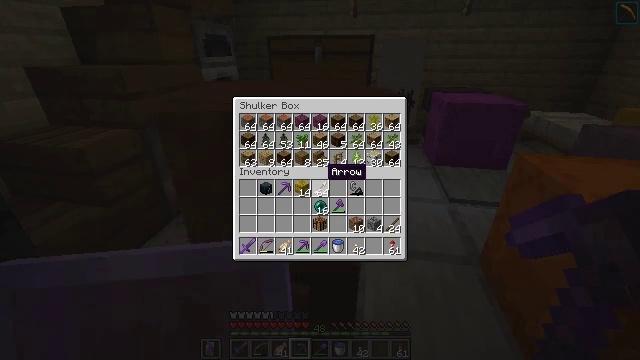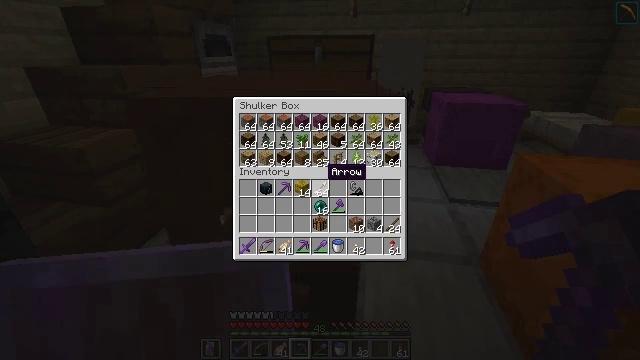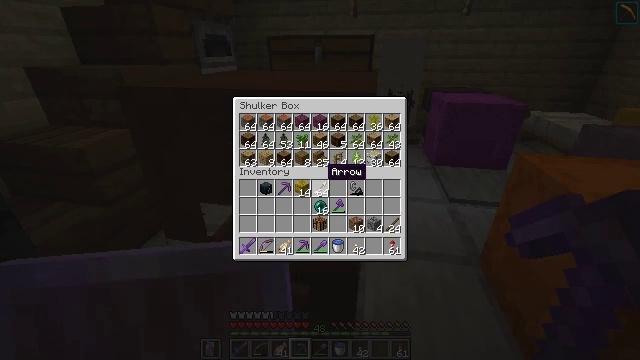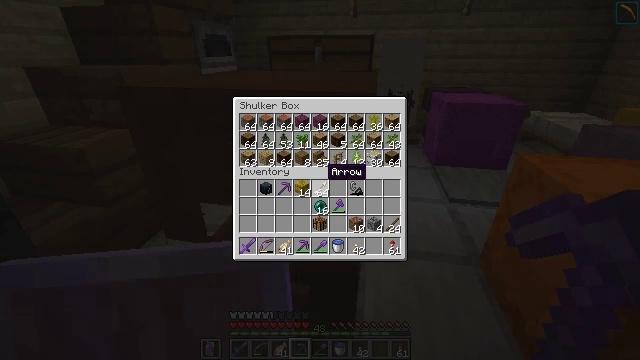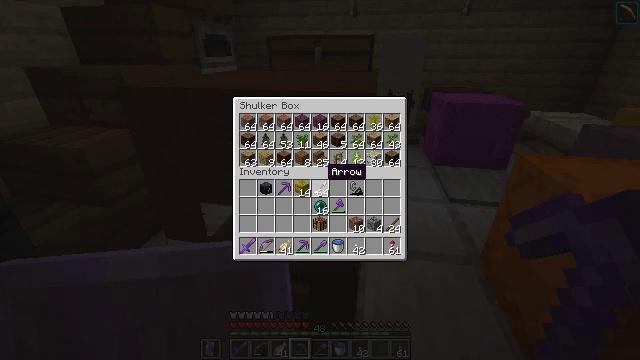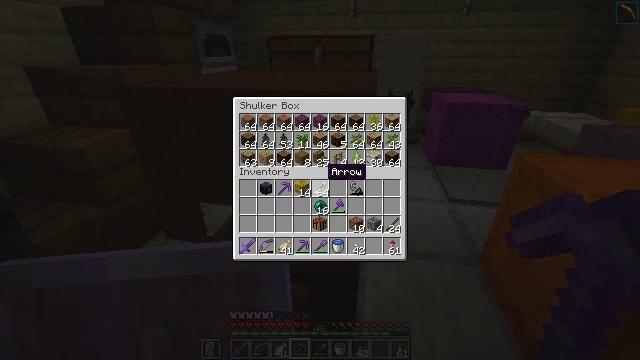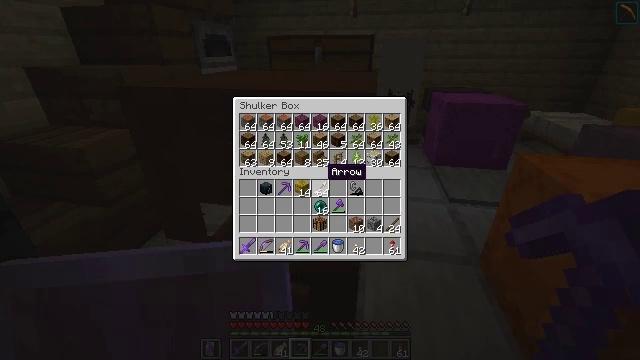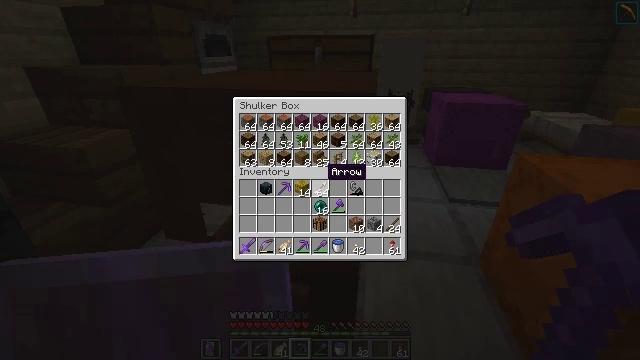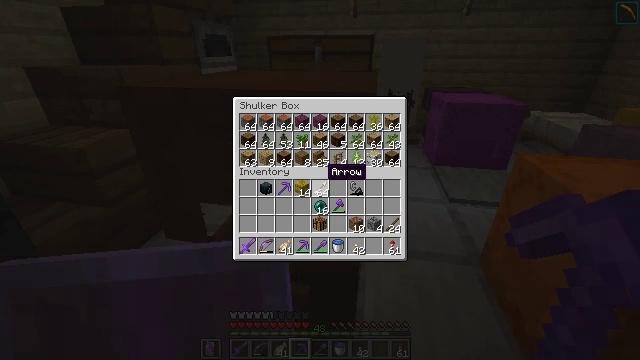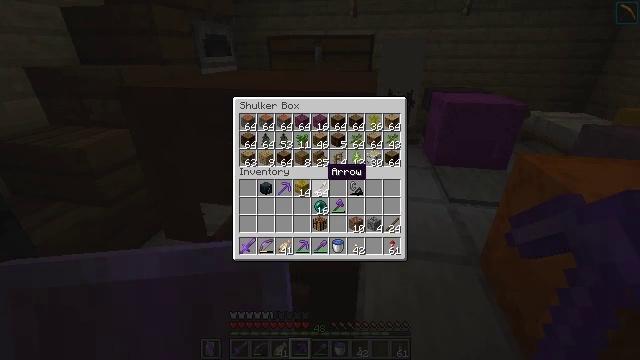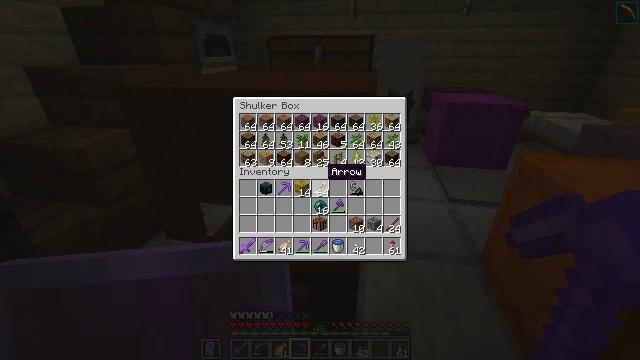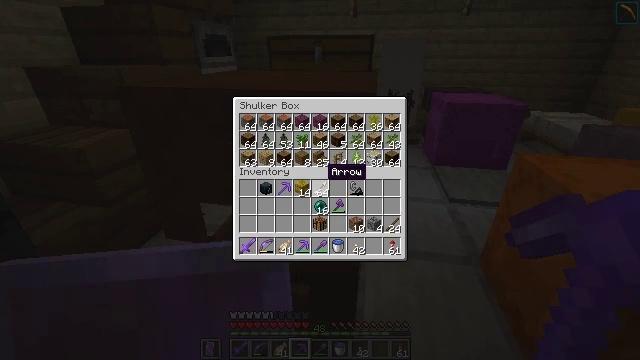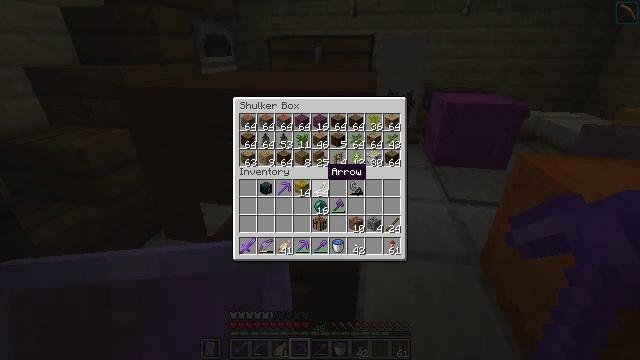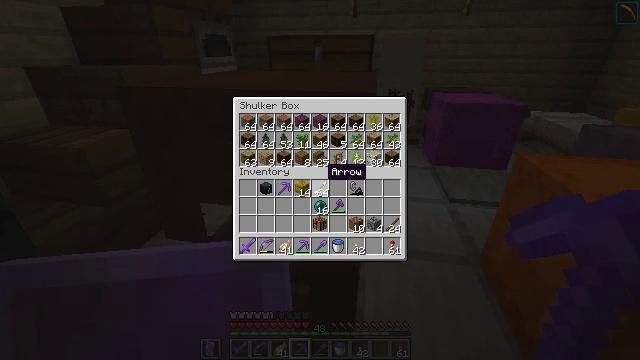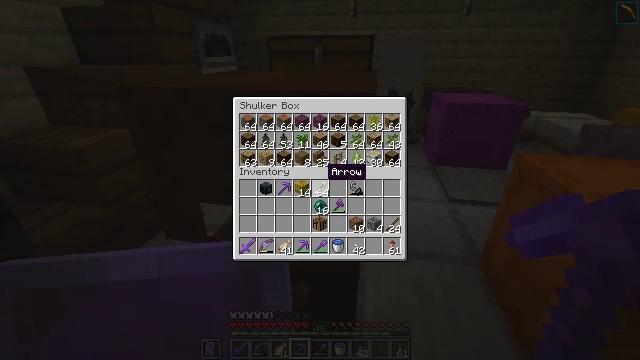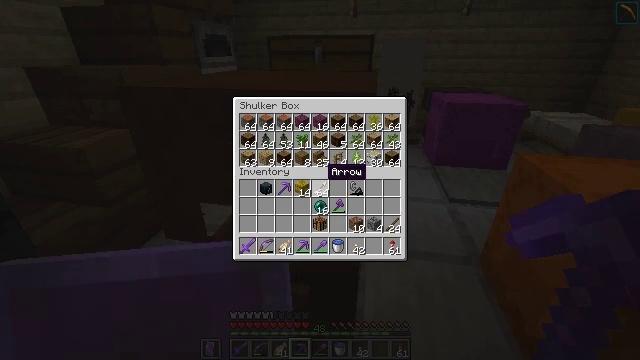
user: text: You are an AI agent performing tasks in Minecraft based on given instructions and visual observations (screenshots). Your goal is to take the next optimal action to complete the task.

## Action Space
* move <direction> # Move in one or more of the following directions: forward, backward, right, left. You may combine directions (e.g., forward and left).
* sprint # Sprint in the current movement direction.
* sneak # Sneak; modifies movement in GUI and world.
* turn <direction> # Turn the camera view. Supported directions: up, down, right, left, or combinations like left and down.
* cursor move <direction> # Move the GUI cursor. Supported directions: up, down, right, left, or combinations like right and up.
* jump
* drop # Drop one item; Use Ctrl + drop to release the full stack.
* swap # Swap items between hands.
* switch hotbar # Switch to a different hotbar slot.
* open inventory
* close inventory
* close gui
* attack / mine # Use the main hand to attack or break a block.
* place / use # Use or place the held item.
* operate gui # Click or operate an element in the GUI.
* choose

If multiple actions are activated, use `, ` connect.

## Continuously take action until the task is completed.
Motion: motion action
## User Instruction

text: Mine the beacon to move it.
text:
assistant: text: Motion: no_op
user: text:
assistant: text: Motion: no_op
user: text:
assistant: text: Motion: no_op
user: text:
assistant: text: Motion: no_op
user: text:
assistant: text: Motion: no_op
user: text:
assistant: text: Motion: no_op
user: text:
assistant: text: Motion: no_op
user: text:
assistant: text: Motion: no_op
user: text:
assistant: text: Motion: no_op
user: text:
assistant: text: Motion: no_op
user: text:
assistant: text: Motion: no_op
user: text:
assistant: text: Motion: no_op
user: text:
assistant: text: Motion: no_op
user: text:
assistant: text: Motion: no_op
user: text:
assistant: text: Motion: no_op
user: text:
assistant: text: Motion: no_op
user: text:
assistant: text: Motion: no_op
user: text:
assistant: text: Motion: no_op
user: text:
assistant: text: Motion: no_op
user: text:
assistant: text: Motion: no_op
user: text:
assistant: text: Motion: no_op
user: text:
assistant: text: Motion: no_op
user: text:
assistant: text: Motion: no_op
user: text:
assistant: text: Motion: no_op
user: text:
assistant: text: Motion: no_op
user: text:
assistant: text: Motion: no_op
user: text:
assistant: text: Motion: no_op
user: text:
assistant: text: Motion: no_op
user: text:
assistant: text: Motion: no_op
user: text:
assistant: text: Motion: no_op